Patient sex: M
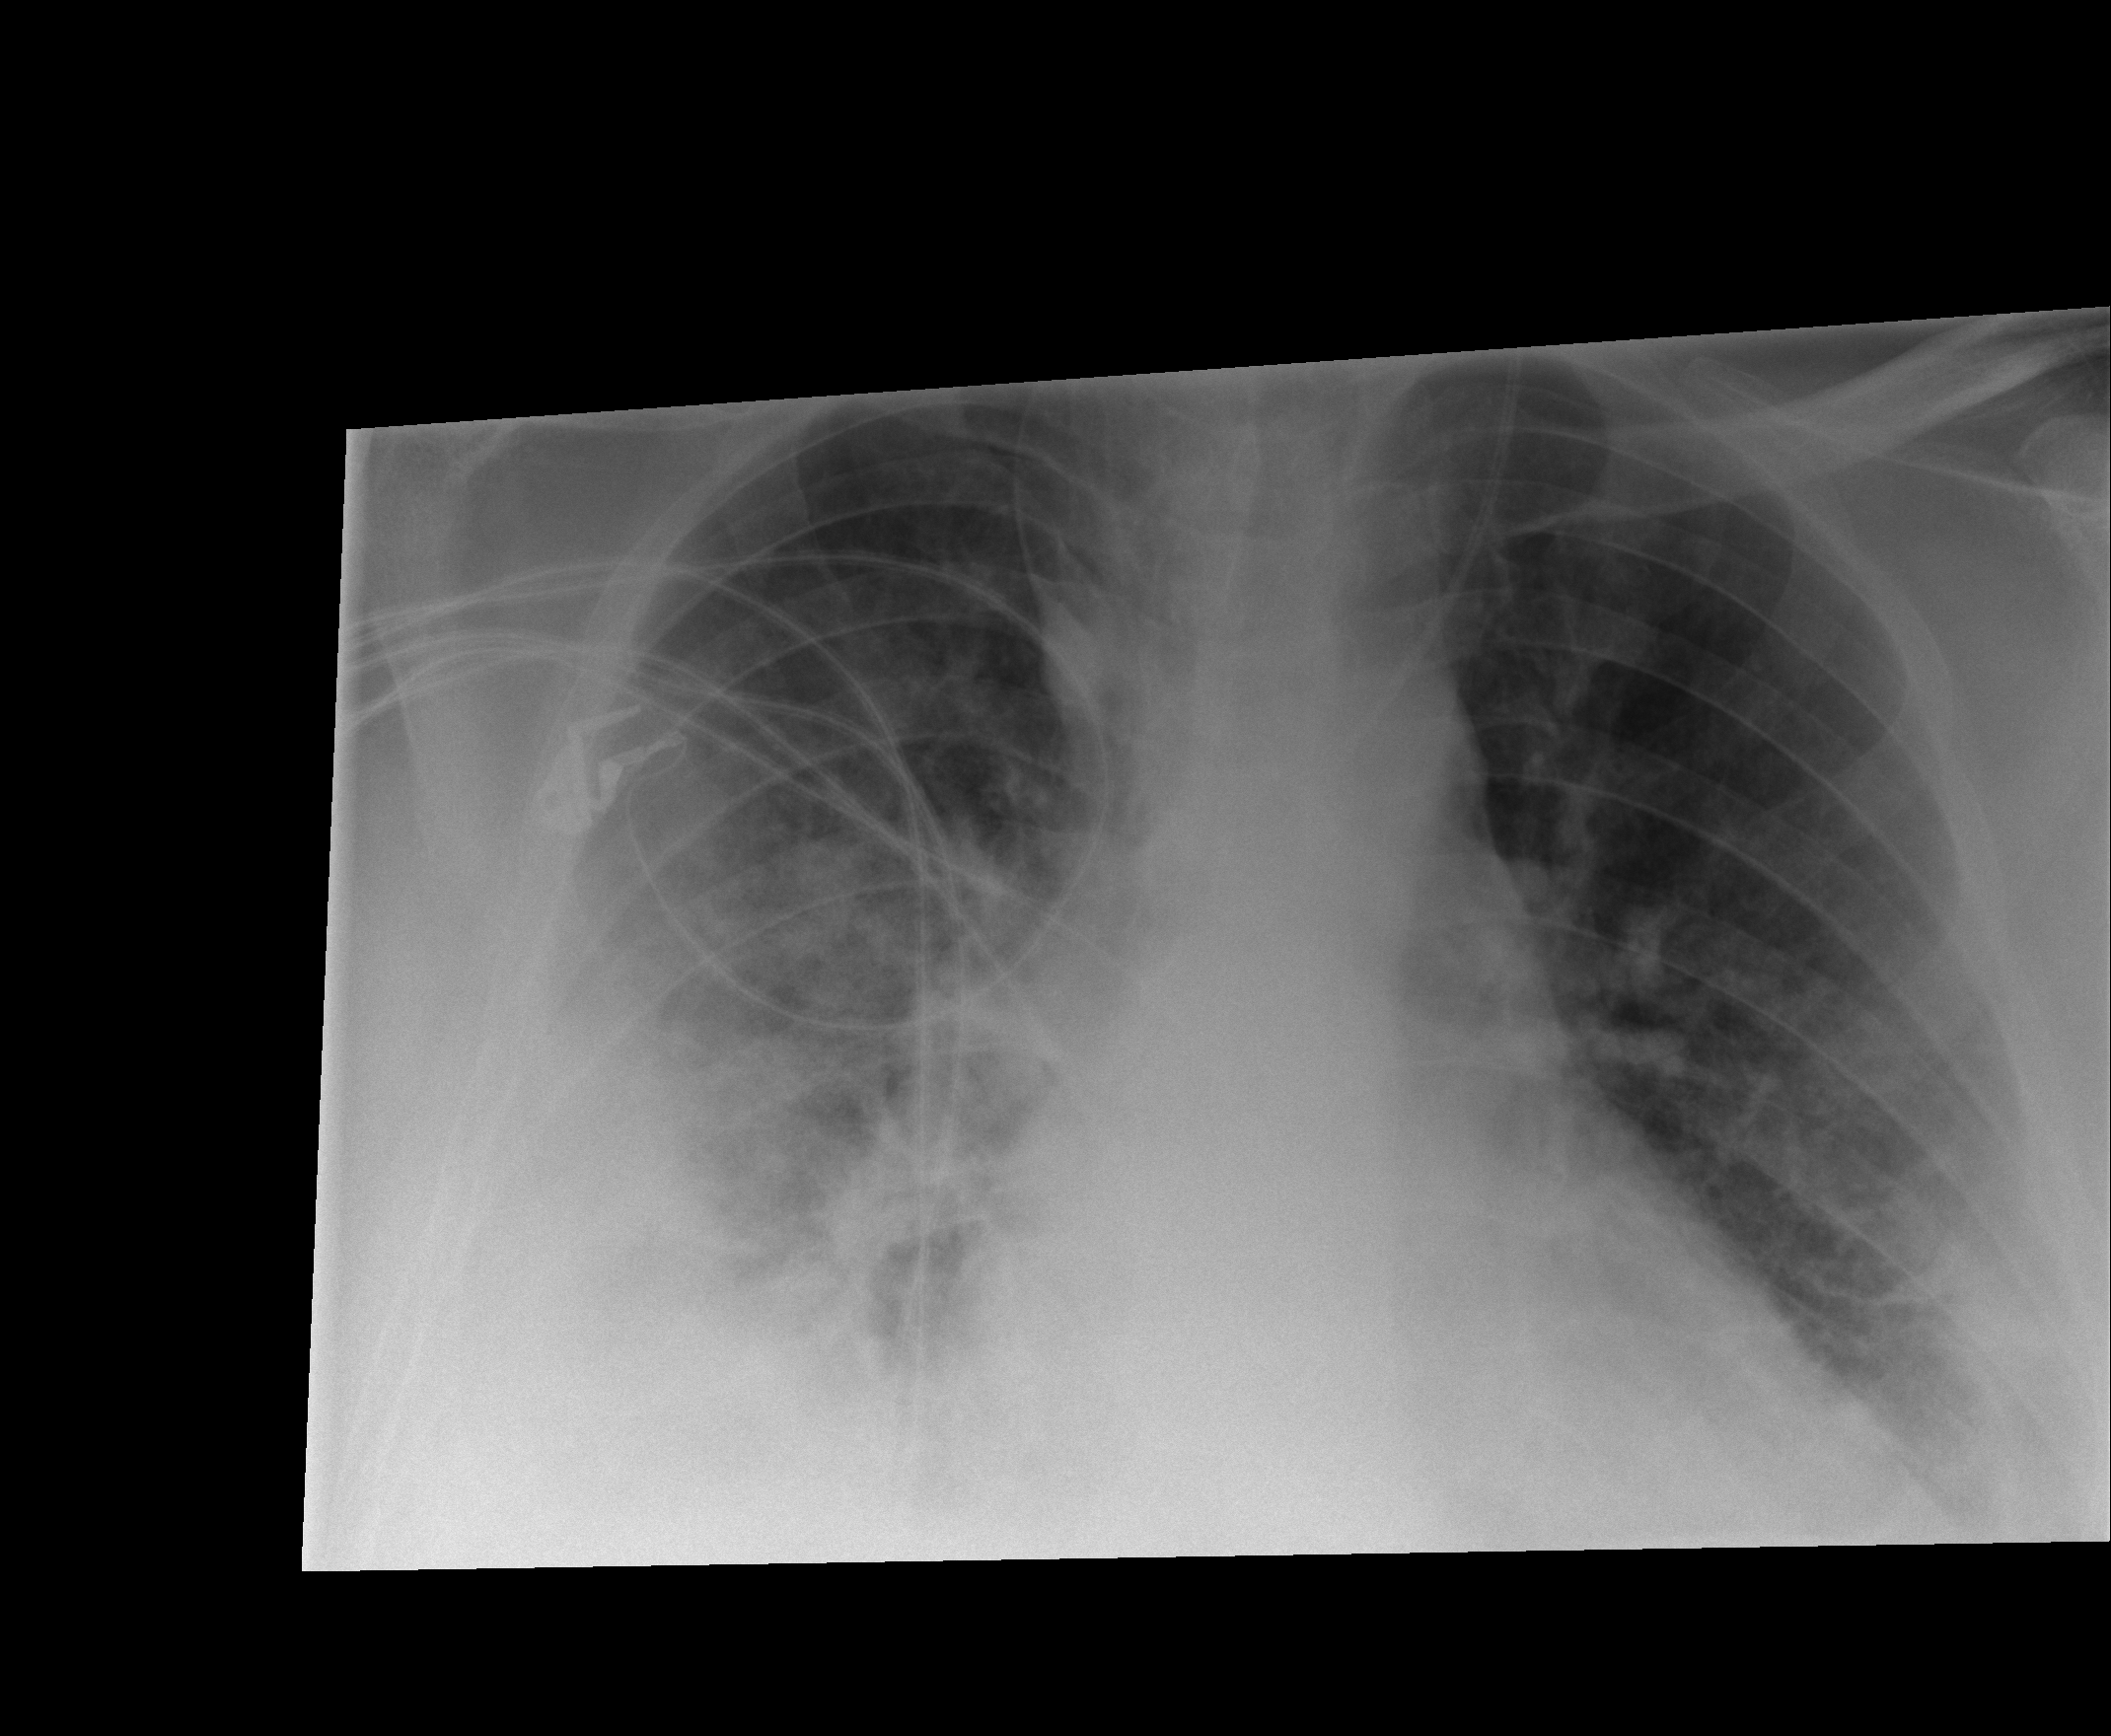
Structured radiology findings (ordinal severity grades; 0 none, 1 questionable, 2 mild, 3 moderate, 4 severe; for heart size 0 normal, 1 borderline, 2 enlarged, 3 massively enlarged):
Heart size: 2
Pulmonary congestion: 2
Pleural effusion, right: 3
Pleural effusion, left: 1
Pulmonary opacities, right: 3
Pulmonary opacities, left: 1
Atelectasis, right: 2
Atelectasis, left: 2